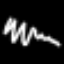
Label: squiggle